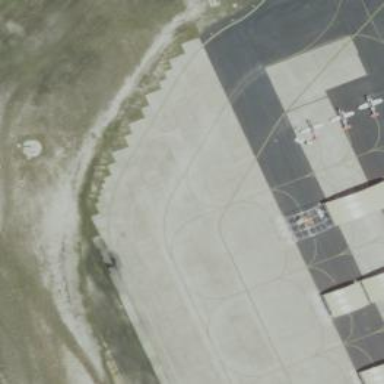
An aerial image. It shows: View of taxiway at the airport.